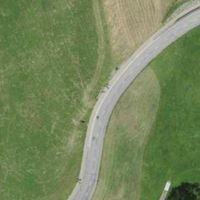
EUNIS habitat code: 24
Species observed at this site:
Phylloscopus collybita
Lophophanes cristatus
Parus major
Garrulus glandarius
Turdus viscivorus
Buteo buteo
Periparus ater